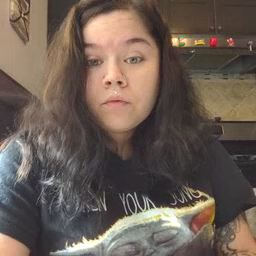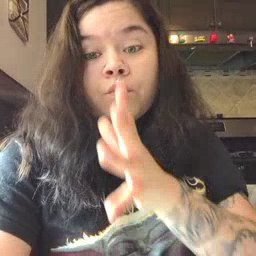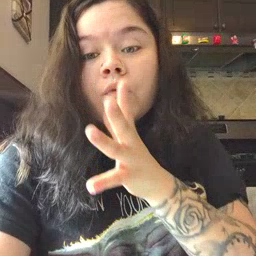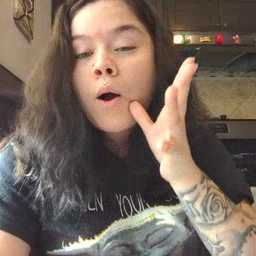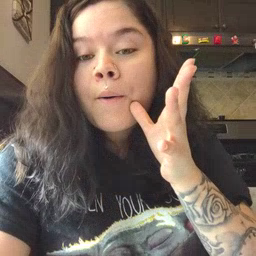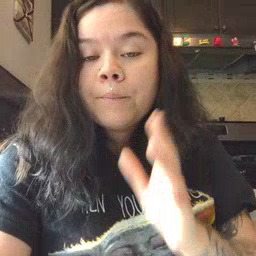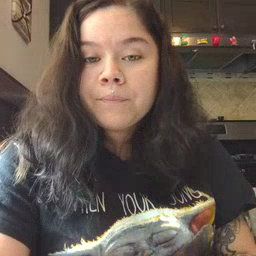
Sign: farm